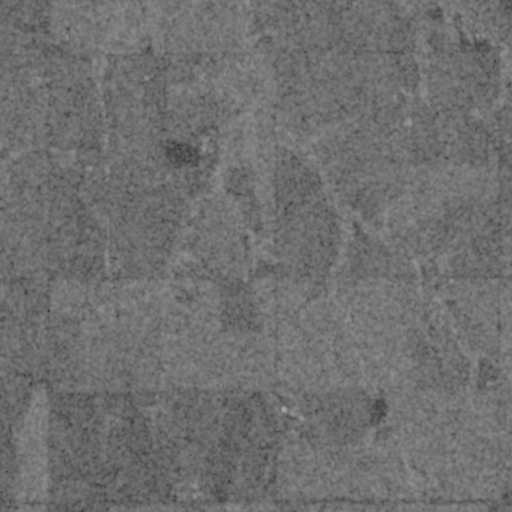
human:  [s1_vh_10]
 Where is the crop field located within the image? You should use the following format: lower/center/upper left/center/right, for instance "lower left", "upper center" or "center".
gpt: The crop field is located in the lower right of the image.
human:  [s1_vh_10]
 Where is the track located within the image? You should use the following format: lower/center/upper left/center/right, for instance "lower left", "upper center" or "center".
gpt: There is no track in the image.

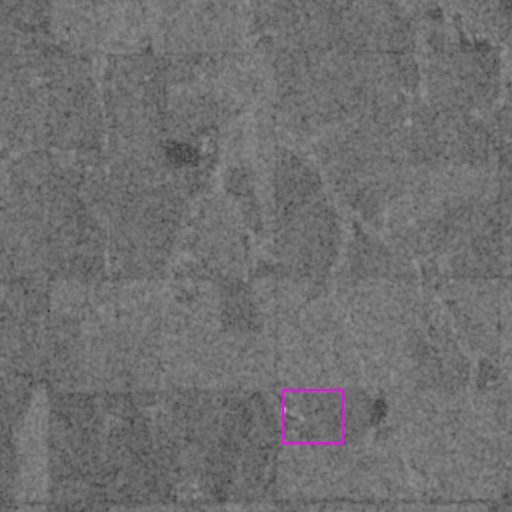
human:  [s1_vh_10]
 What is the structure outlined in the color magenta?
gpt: The structure outlined in magenta is a crop field.
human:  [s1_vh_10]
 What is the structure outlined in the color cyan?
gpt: There is no cyan outline.